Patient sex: M
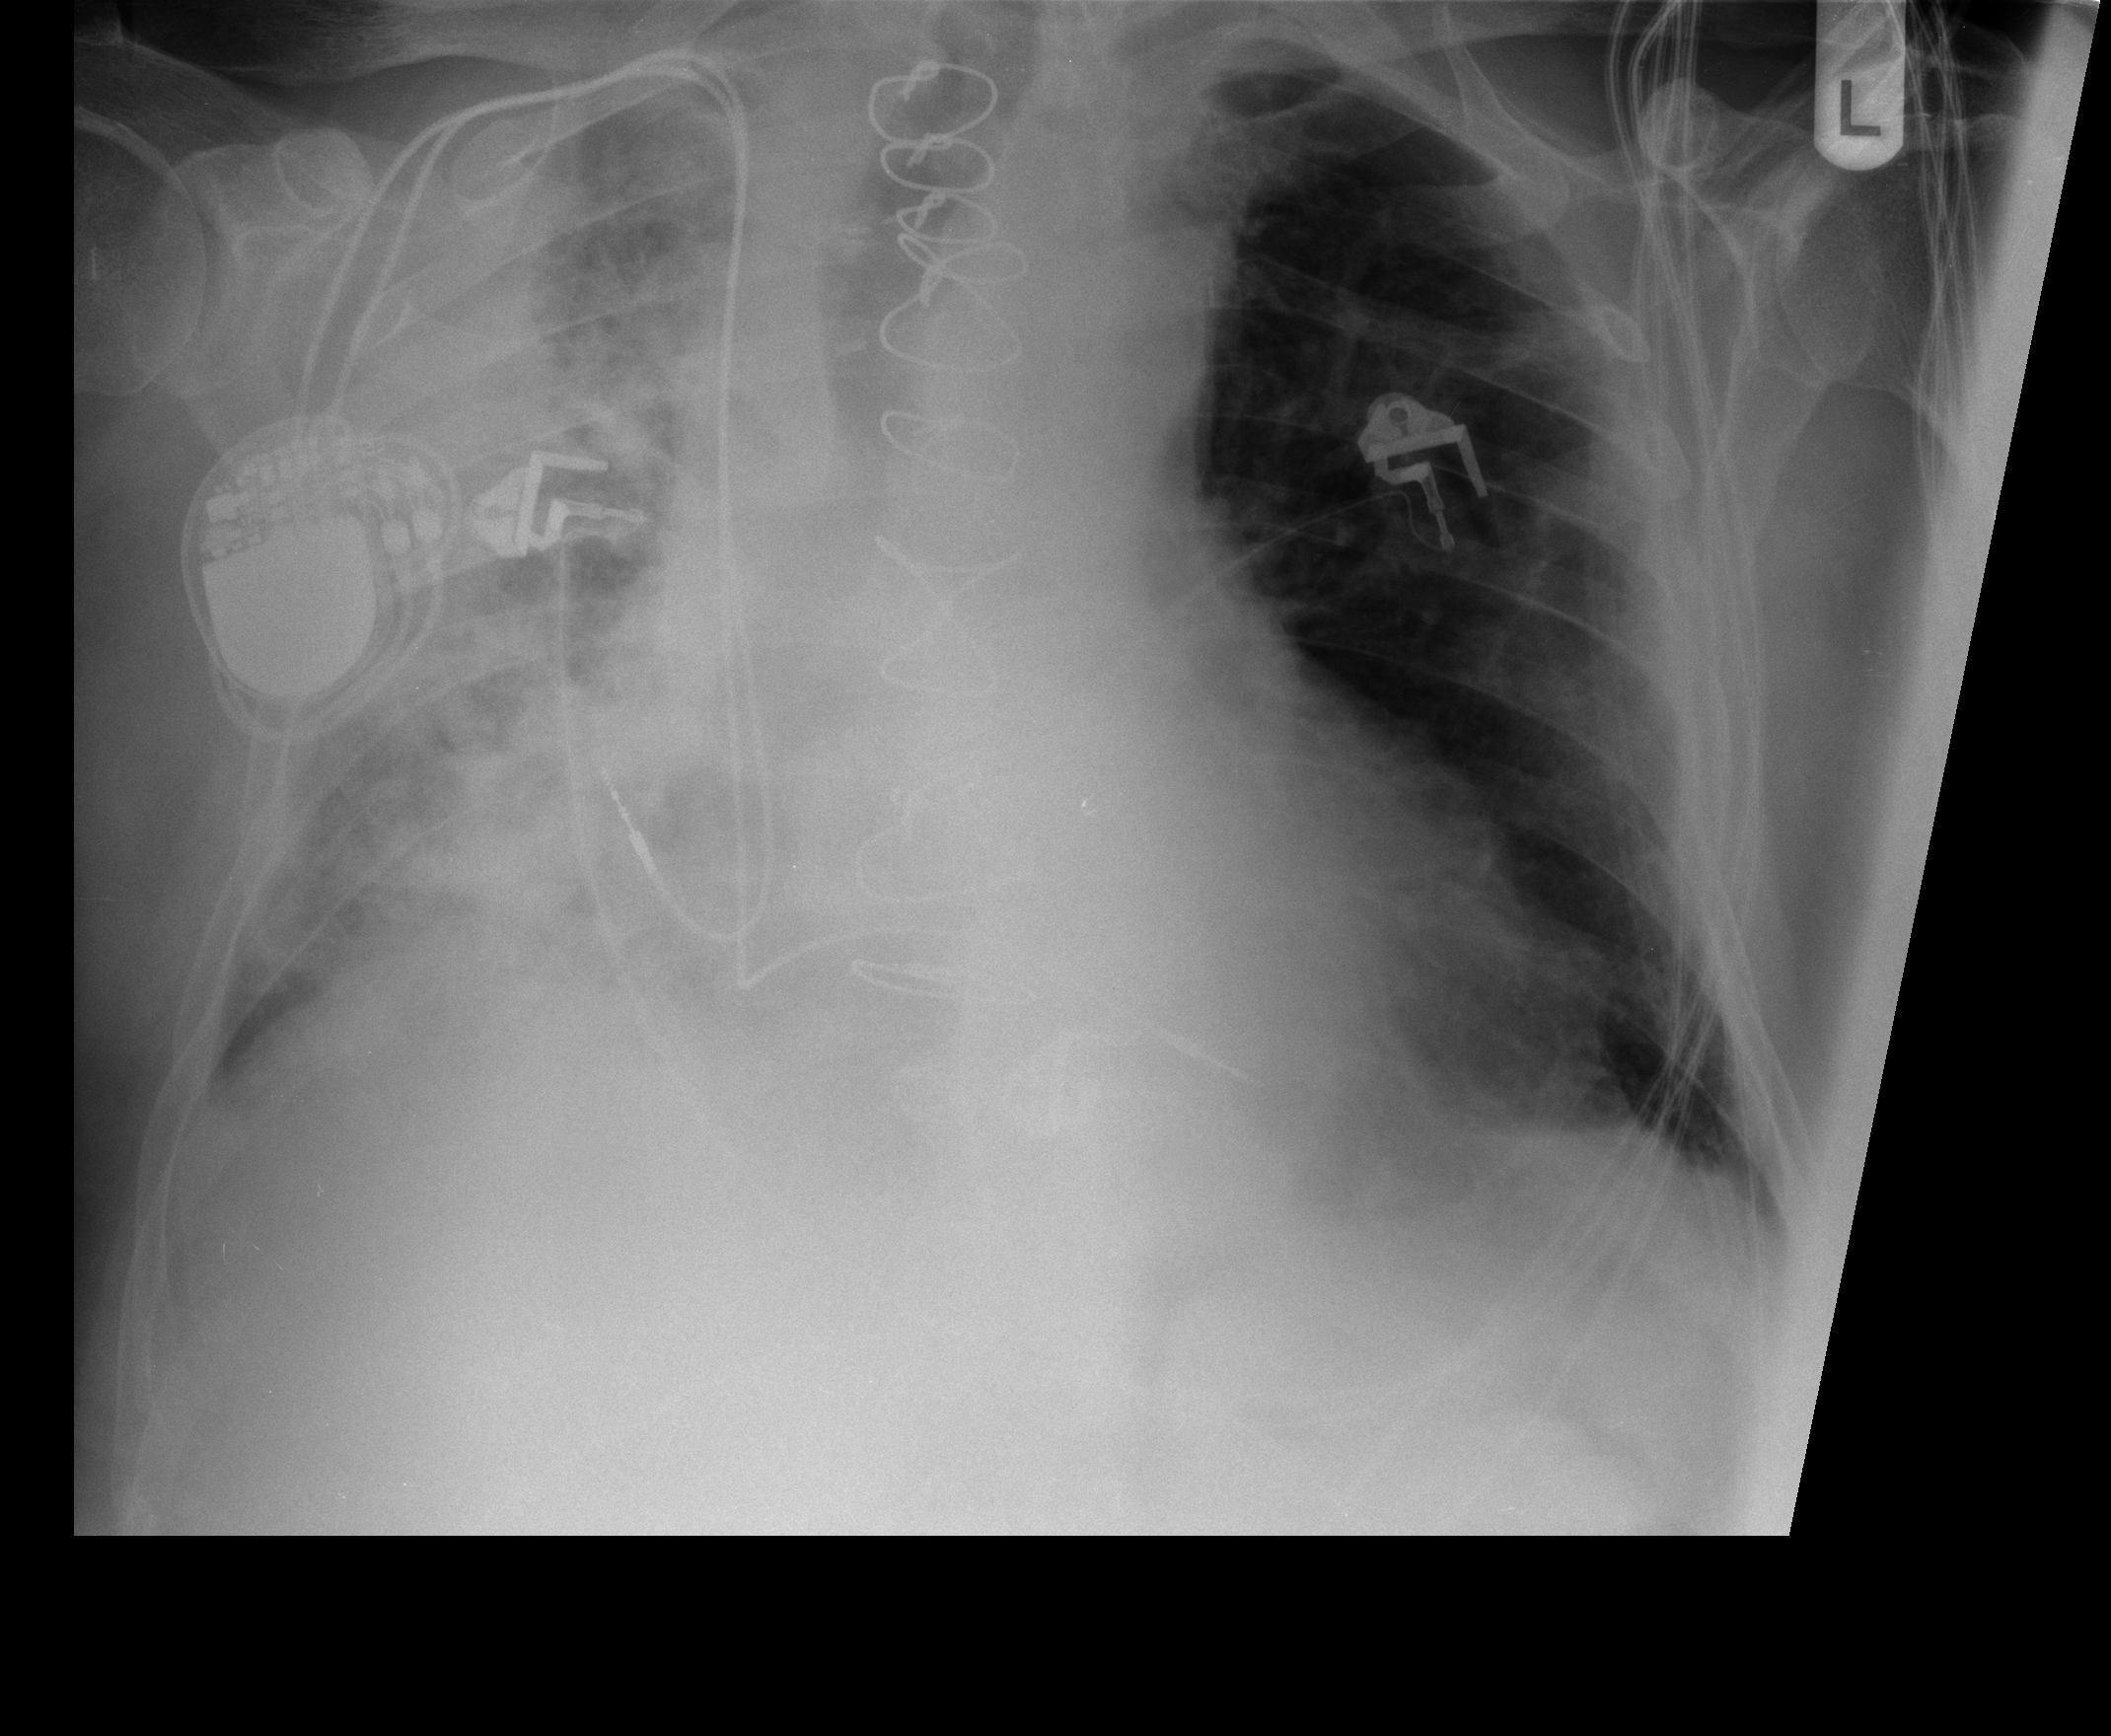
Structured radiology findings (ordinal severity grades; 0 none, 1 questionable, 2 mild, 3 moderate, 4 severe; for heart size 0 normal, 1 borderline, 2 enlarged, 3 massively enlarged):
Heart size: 2
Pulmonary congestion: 0
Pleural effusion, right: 1
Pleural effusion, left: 1
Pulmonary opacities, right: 4
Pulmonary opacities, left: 0
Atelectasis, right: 2
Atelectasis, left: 2